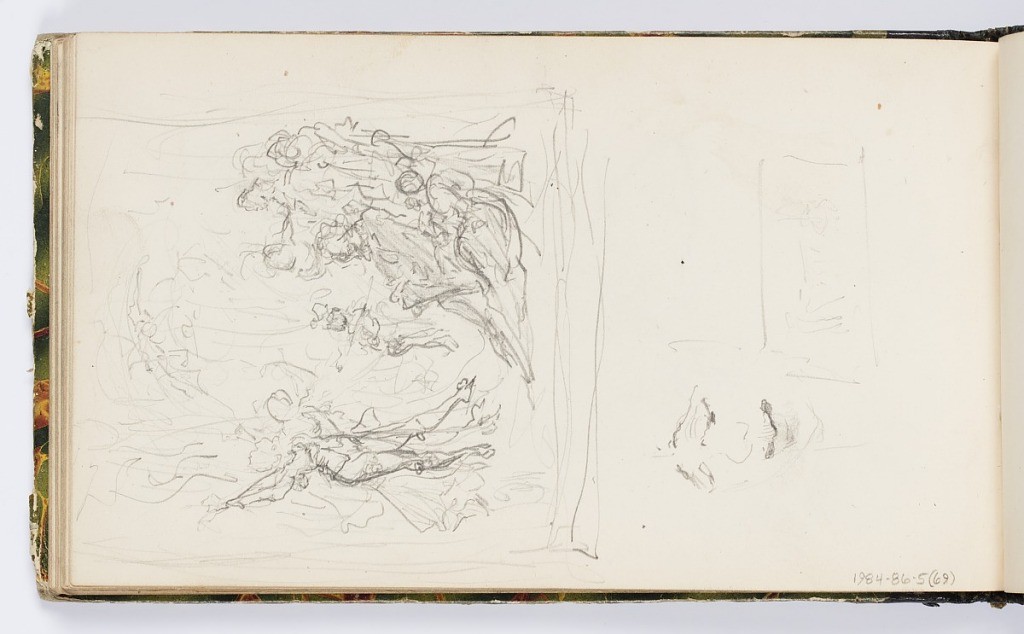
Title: Sketchbook Page: Figural Group
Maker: Kenyon Cox, American, 1856–1919
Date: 1875
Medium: Graphite on paper
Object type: Sketchbook folio
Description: Above, square composition with larger figural group at right and two figures at left, possibly dancing. Below, sketch of a face.